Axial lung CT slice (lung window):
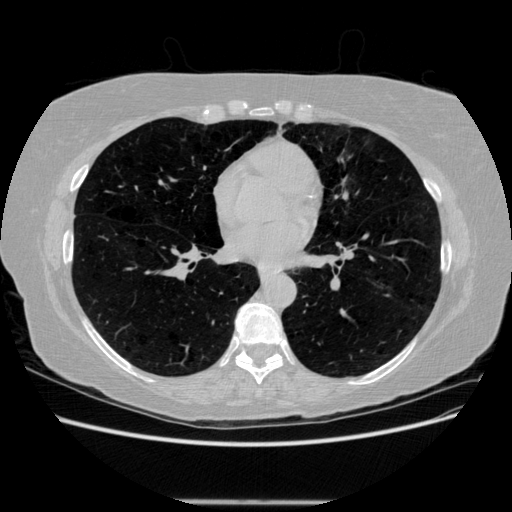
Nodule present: no